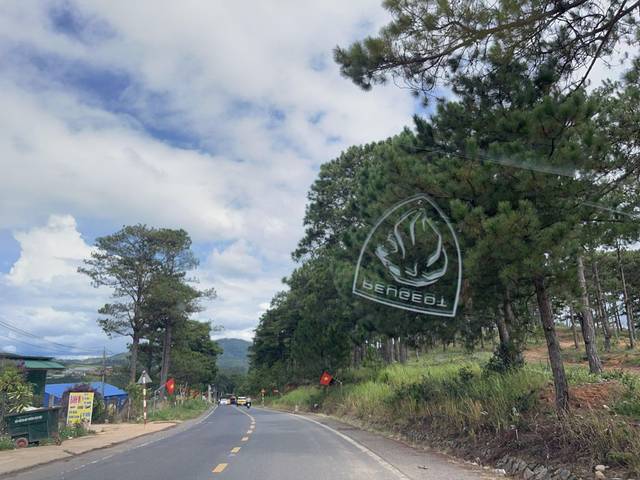
Region: Vietnam
Coordinates: 12.044, 108.489